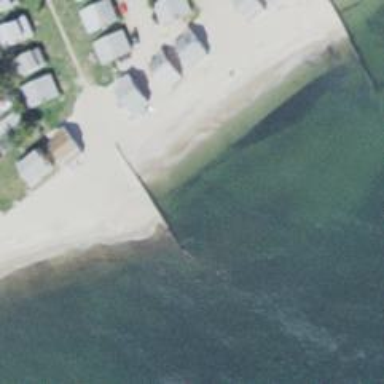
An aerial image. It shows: Breakwater structure.